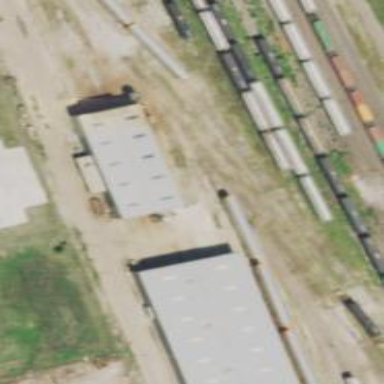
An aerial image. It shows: Railway yard in service.